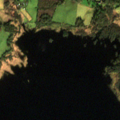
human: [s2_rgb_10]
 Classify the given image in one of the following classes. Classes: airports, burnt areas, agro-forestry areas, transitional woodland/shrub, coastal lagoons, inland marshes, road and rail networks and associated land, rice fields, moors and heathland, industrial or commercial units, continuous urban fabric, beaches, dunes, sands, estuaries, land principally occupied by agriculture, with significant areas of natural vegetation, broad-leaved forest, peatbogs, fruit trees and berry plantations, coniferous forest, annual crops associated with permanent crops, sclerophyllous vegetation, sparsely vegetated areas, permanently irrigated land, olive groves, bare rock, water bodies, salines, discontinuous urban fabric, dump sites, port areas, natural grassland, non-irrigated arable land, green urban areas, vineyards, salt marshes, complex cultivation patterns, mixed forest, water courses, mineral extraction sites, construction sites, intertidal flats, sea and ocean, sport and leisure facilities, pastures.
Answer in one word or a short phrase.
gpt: pastures, land principally occupied by agriculture, with significant areas of natural vegetation, broad-leaved forest, inland marshes, water bodies